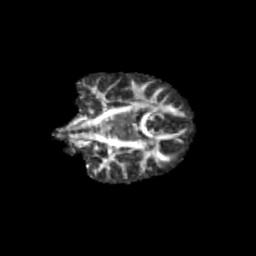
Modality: FA
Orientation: coronal
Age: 11
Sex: female
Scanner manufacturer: siemens
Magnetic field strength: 3 T
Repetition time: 3.8 s
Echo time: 0.07 s